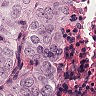
Metastatic tissue present: yes